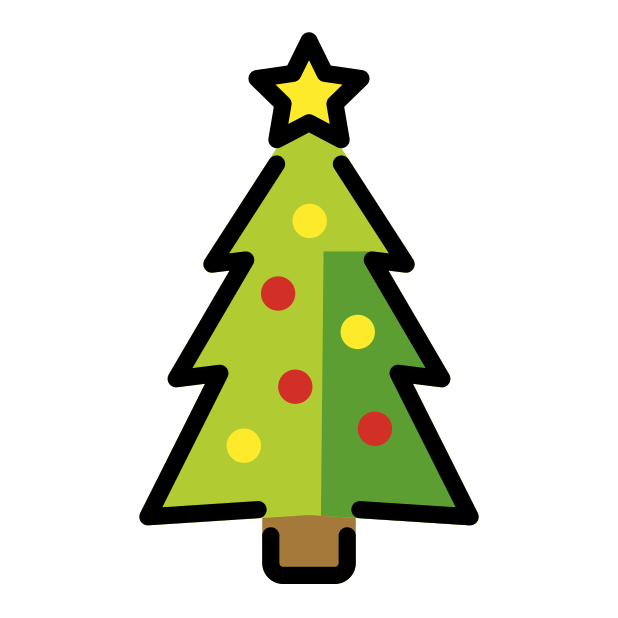
Christmas tree